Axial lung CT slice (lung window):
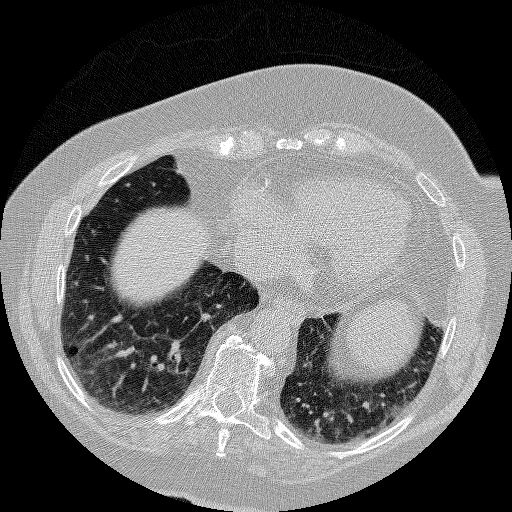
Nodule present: no